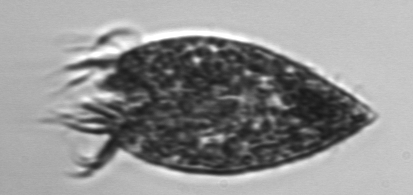
Label: Strombidium_conicum